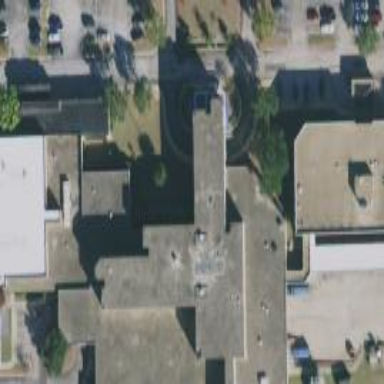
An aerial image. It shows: Hospital building.